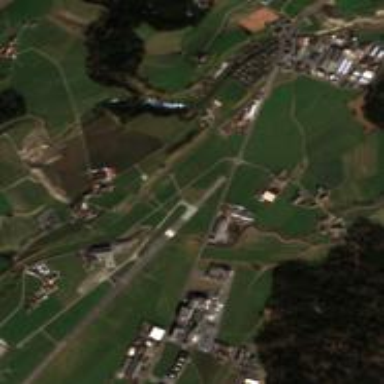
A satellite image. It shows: Runway at airport.